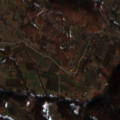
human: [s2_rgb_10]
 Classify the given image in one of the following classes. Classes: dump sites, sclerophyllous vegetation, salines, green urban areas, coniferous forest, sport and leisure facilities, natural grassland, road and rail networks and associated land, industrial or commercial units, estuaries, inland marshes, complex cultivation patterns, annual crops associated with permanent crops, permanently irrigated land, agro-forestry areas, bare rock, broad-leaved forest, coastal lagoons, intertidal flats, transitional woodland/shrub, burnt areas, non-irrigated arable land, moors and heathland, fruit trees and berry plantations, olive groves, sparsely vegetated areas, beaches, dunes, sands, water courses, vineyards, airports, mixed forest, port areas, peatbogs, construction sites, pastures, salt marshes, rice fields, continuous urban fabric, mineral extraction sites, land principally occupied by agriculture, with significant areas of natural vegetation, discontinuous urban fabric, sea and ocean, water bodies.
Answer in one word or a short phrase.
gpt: complex cultivation patterns, land principally occupied by agriculture, with significant areas of natural vegetation, broad-leaved forest